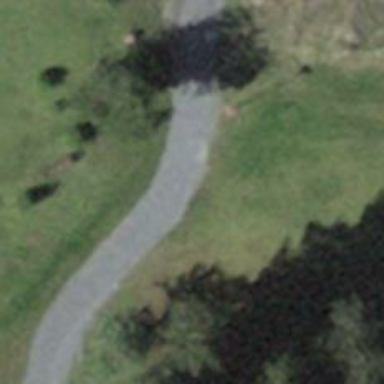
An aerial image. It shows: Path.